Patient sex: M
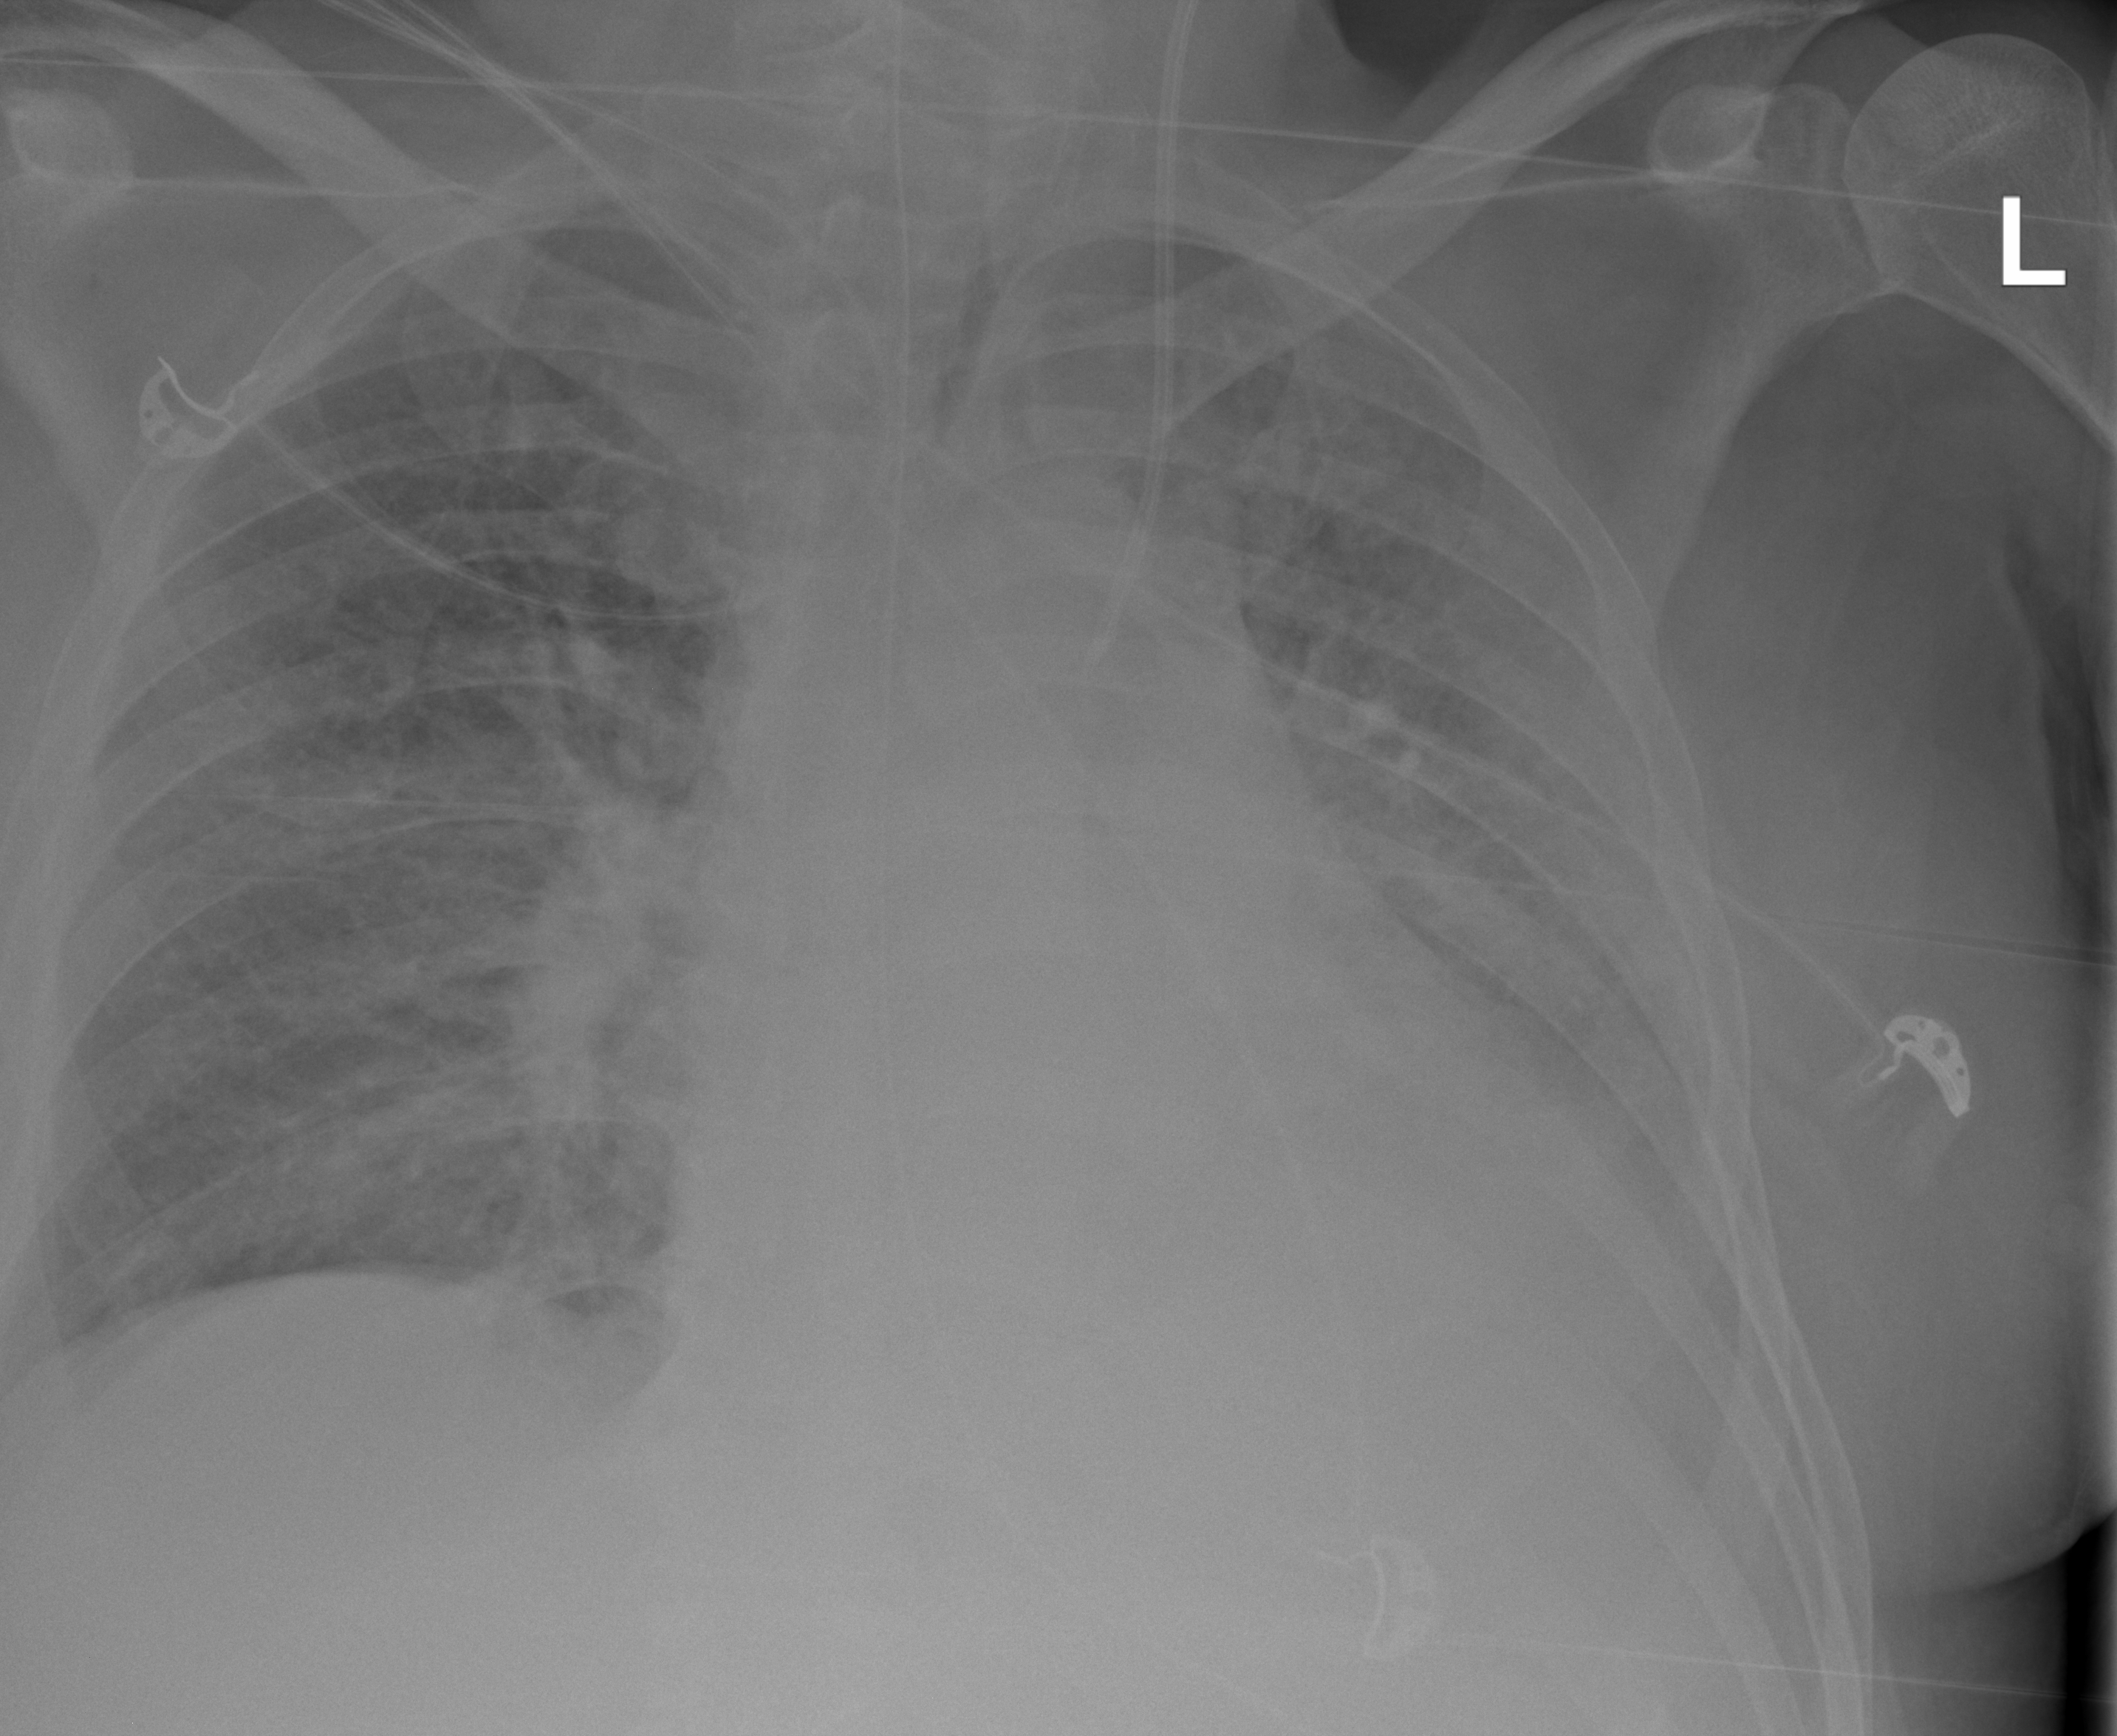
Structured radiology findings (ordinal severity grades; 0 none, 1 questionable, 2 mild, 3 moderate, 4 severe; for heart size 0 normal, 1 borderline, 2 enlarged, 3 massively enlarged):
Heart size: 2
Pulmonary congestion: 0
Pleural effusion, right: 0
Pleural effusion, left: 3
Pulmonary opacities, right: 3
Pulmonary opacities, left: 2
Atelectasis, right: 3
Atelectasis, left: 2